Field crop: maize
Growth stage: 2
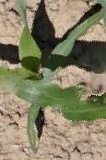
Species: maize